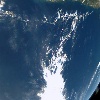
Label: water